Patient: sex M, age 50
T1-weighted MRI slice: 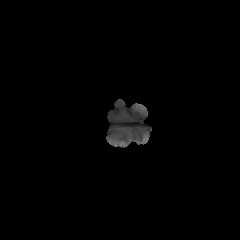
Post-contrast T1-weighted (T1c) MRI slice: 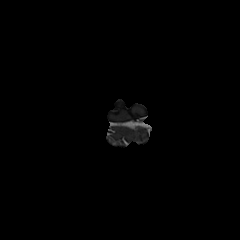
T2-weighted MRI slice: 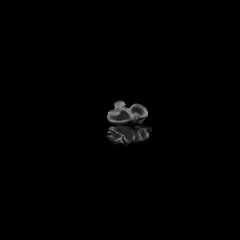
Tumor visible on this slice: no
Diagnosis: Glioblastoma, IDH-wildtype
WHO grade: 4